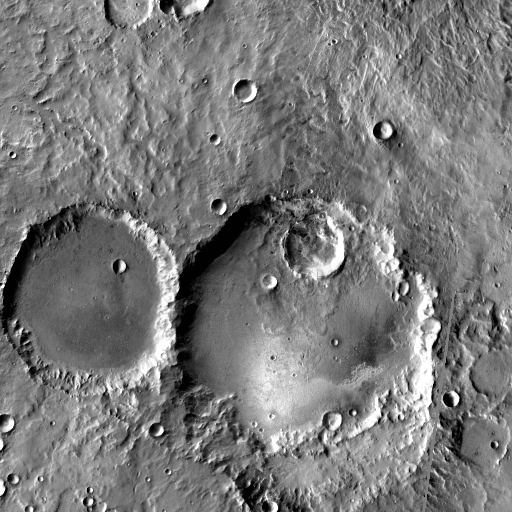
Crater classes present: Background, Other, Layered, Buried, Secondary